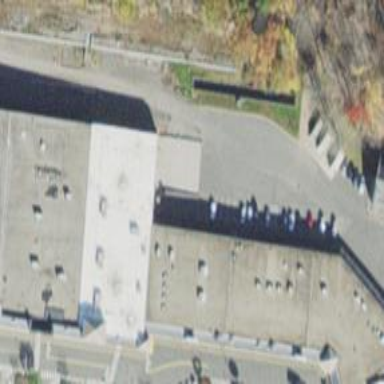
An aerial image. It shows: Retail building.